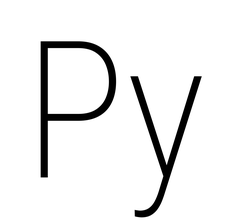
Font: Roboto_Condensed_ExtraLight